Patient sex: M
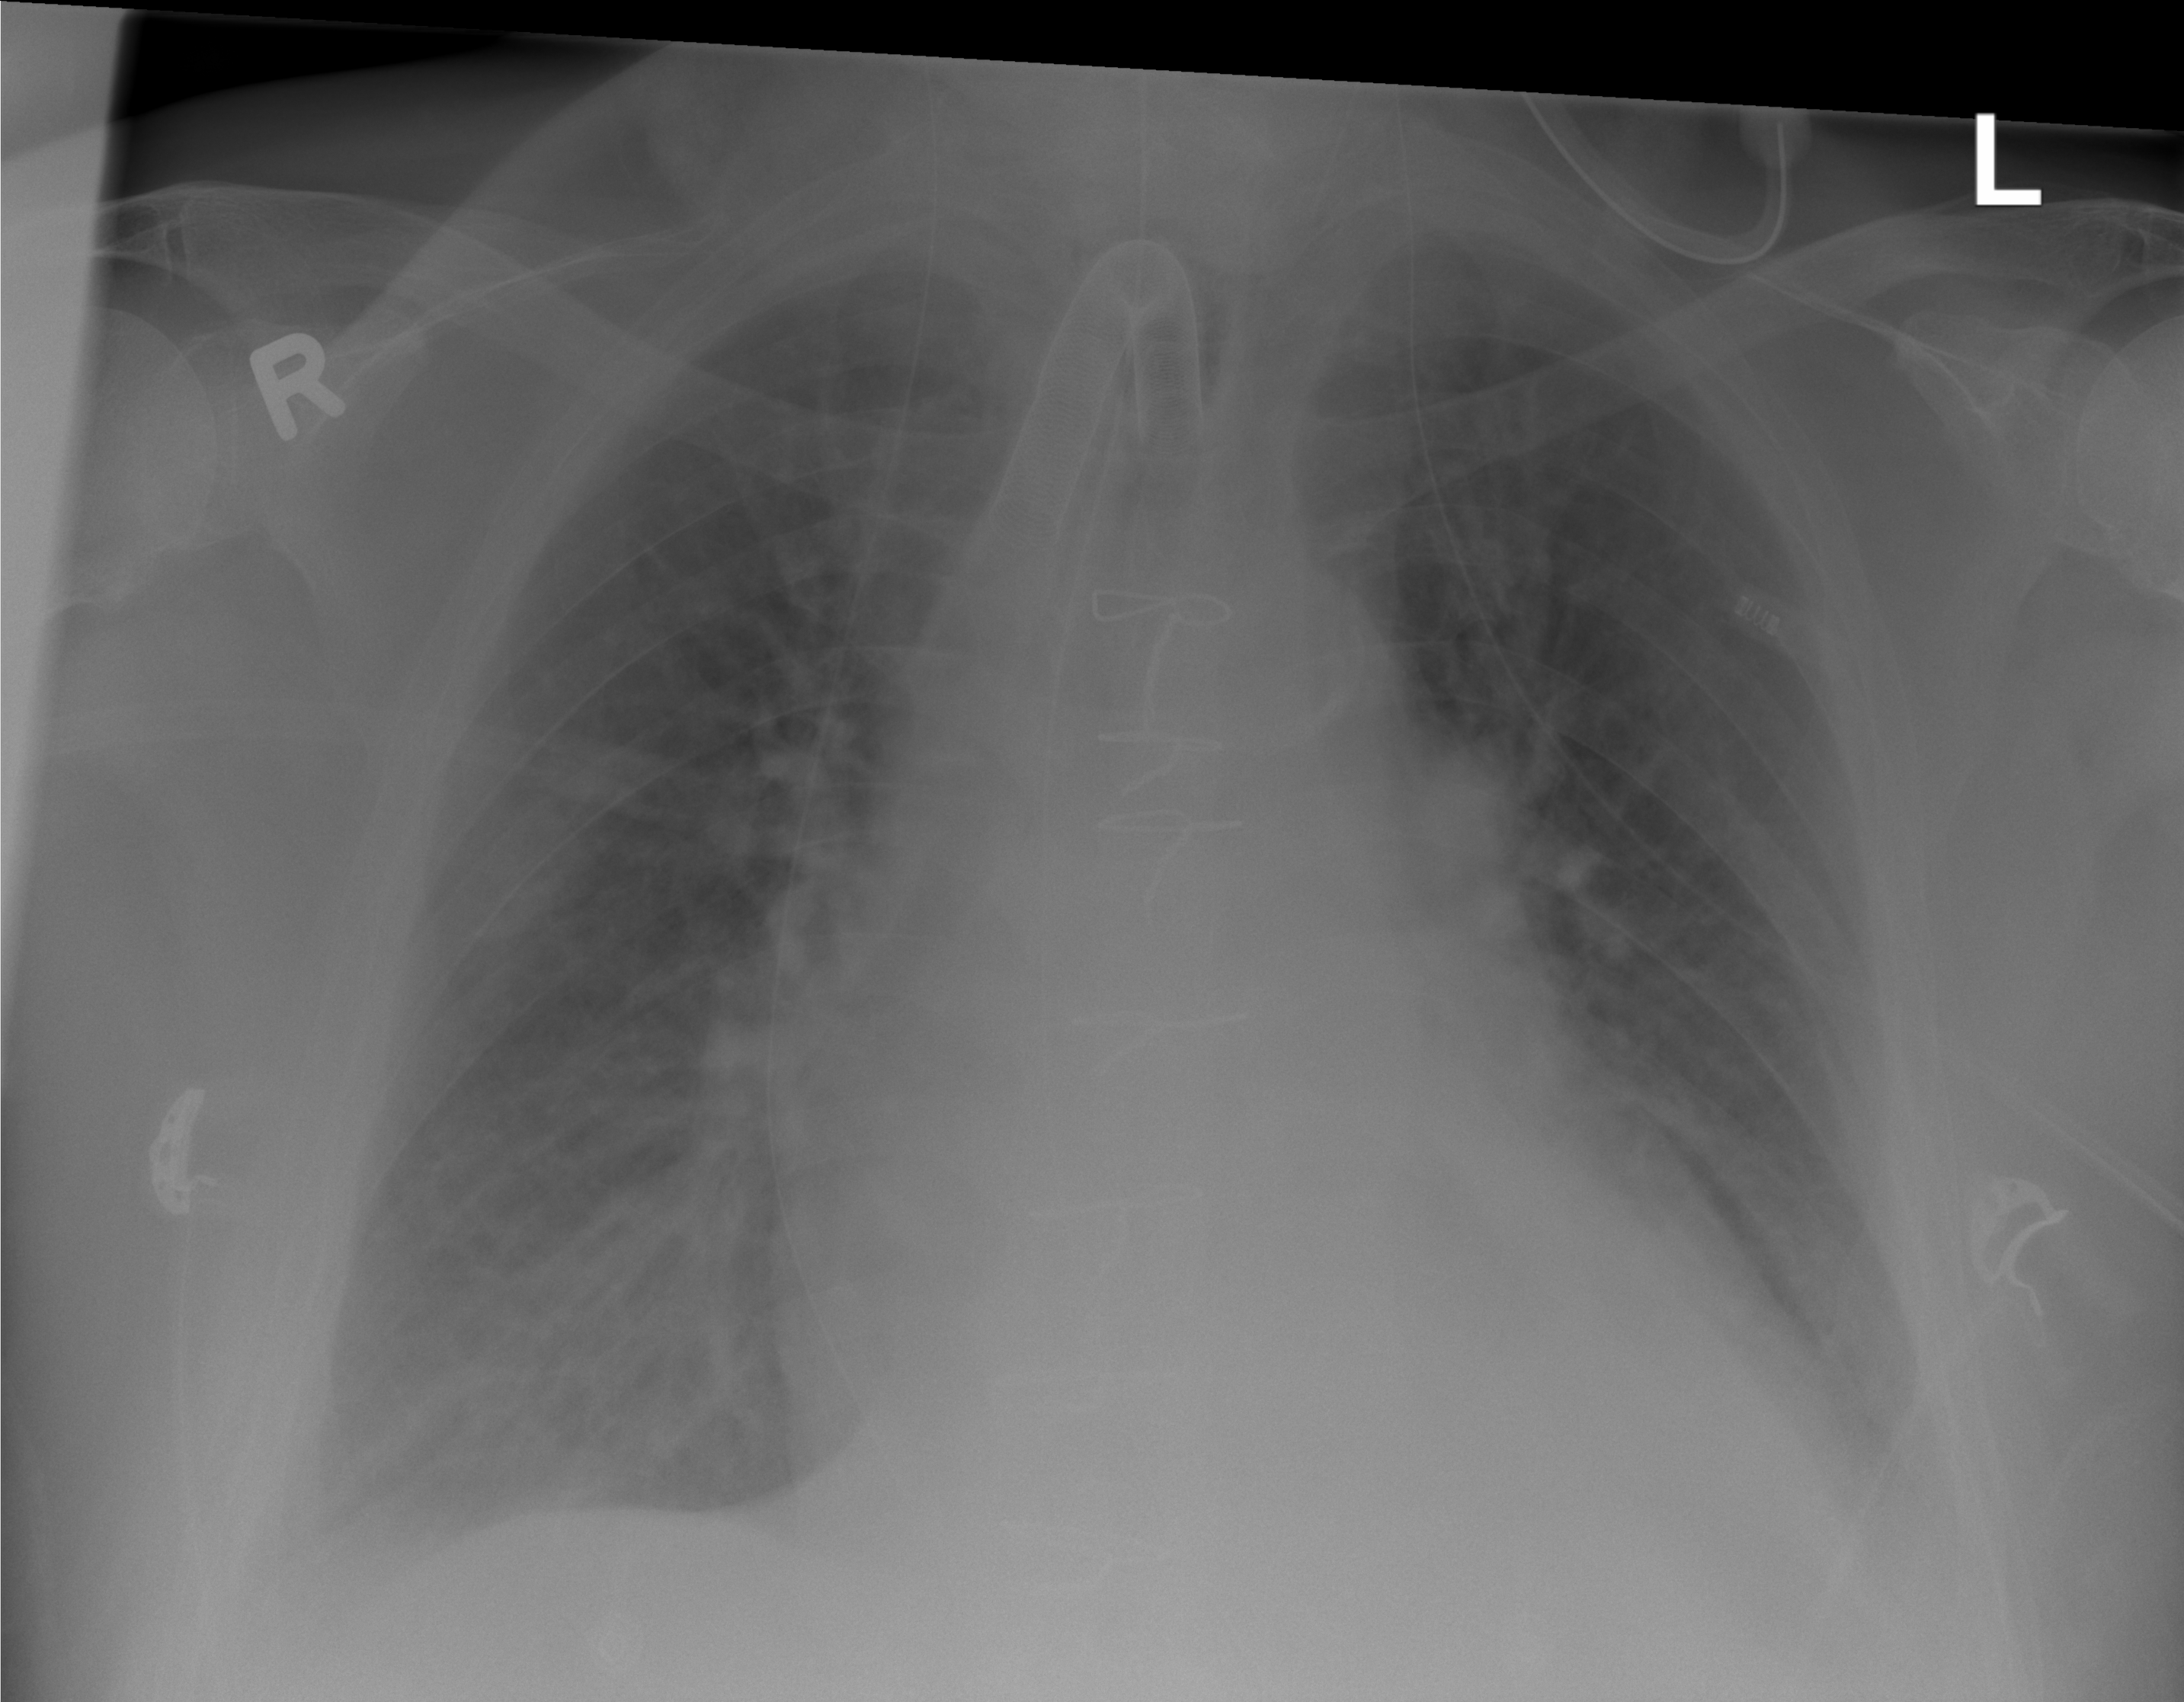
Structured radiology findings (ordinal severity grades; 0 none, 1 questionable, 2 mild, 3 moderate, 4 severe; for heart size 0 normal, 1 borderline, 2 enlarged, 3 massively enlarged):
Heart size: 3
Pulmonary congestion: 2
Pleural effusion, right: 2
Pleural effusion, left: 2
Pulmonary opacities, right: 0
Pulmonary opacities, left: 0
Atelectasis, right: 0
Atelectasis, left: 0